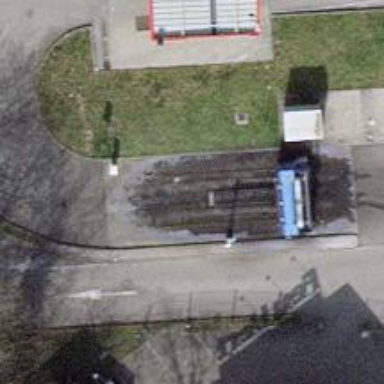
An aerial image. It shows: Car wash facility.